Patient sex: M
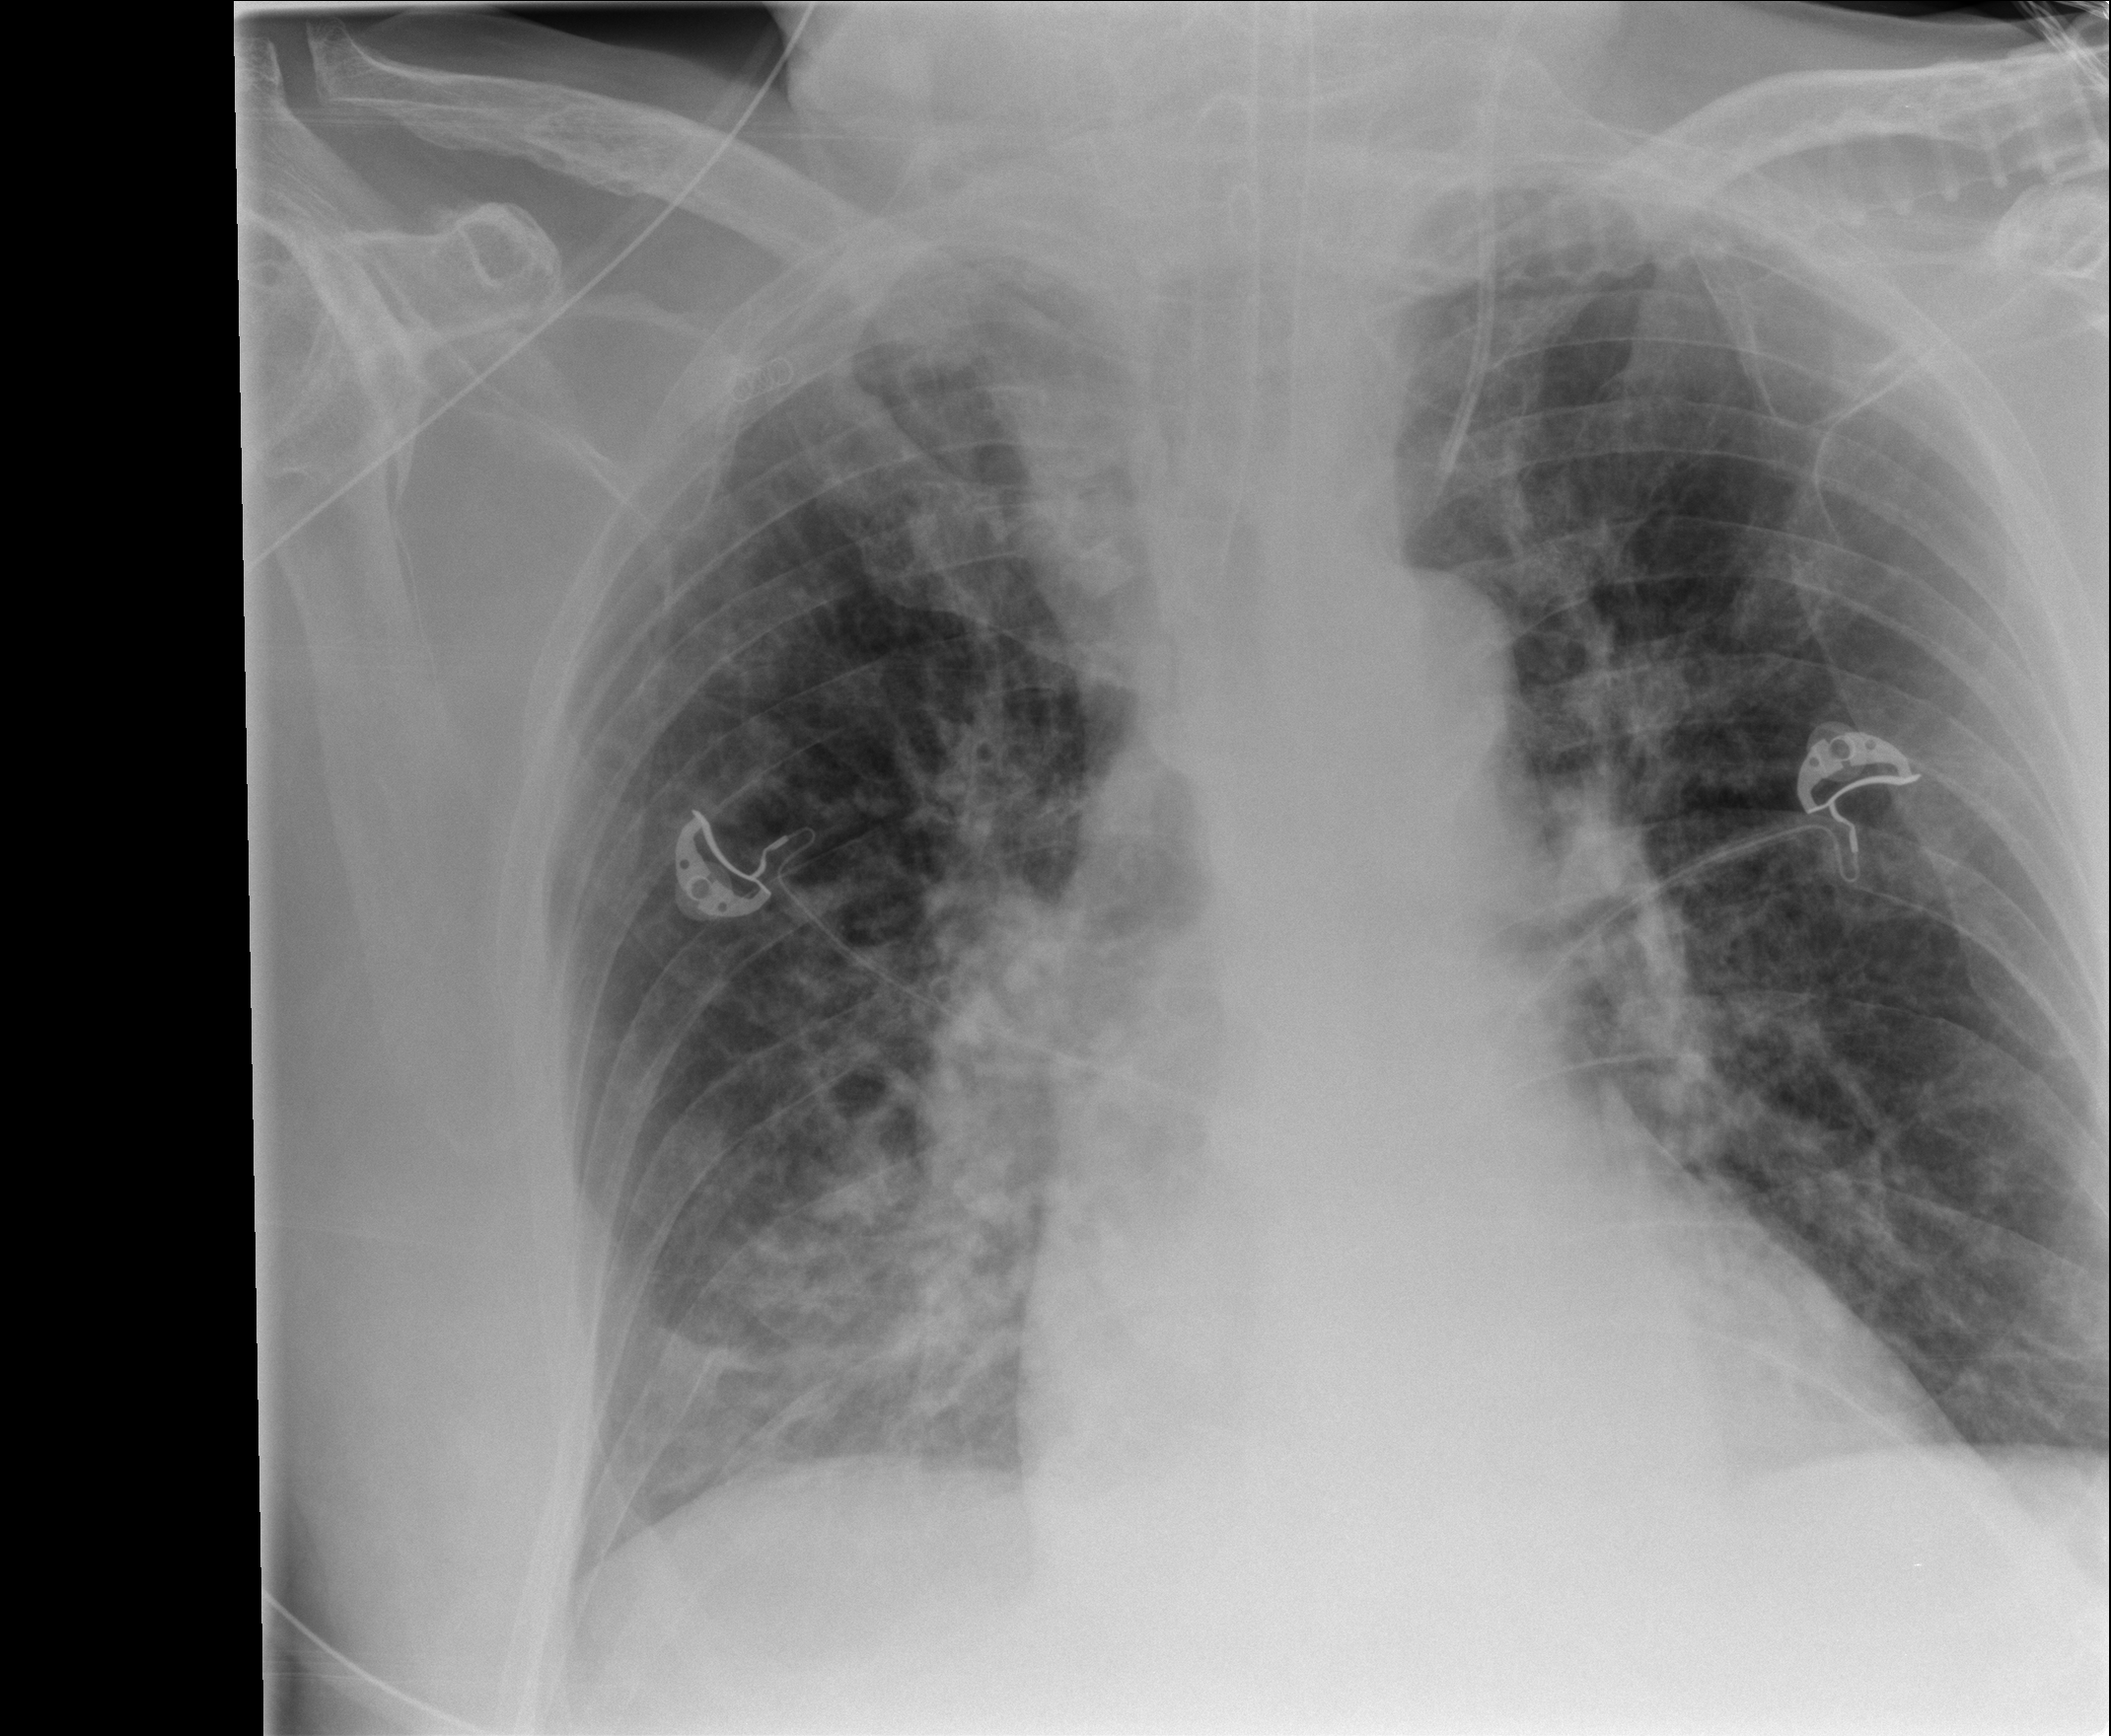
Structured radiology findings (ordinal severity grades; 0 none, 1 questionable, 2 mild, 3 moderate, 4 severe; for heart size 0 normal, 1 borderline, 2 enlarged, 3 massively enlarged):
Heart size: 0
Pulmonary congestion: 2
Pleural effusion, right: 0
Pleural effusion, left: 0
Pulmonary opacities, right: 3
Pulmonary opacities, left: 0
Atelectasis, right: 2
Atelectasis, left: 0